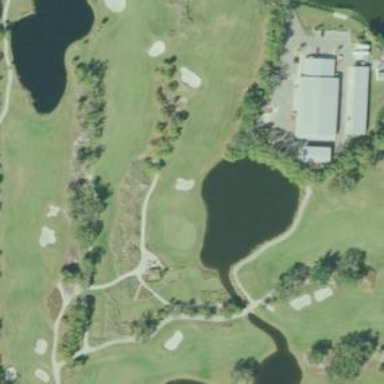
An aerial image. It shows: Golf fairway surrounded by grass.